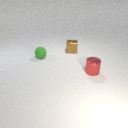
small red metal cylinder to the right of small brown metal cube